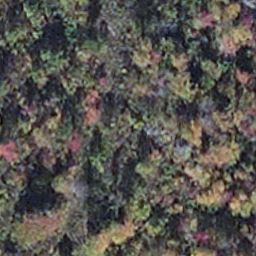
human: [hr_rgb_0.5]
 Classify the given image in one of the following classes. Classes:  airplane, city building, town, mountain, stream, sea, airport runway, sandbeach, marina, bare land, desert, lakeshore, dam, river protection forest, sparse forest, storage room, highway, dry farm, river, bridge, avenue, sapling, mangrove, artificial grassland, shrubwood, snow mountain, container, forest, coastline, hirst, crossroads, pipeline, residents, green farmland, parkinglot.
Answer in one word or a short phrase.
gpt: mangrove